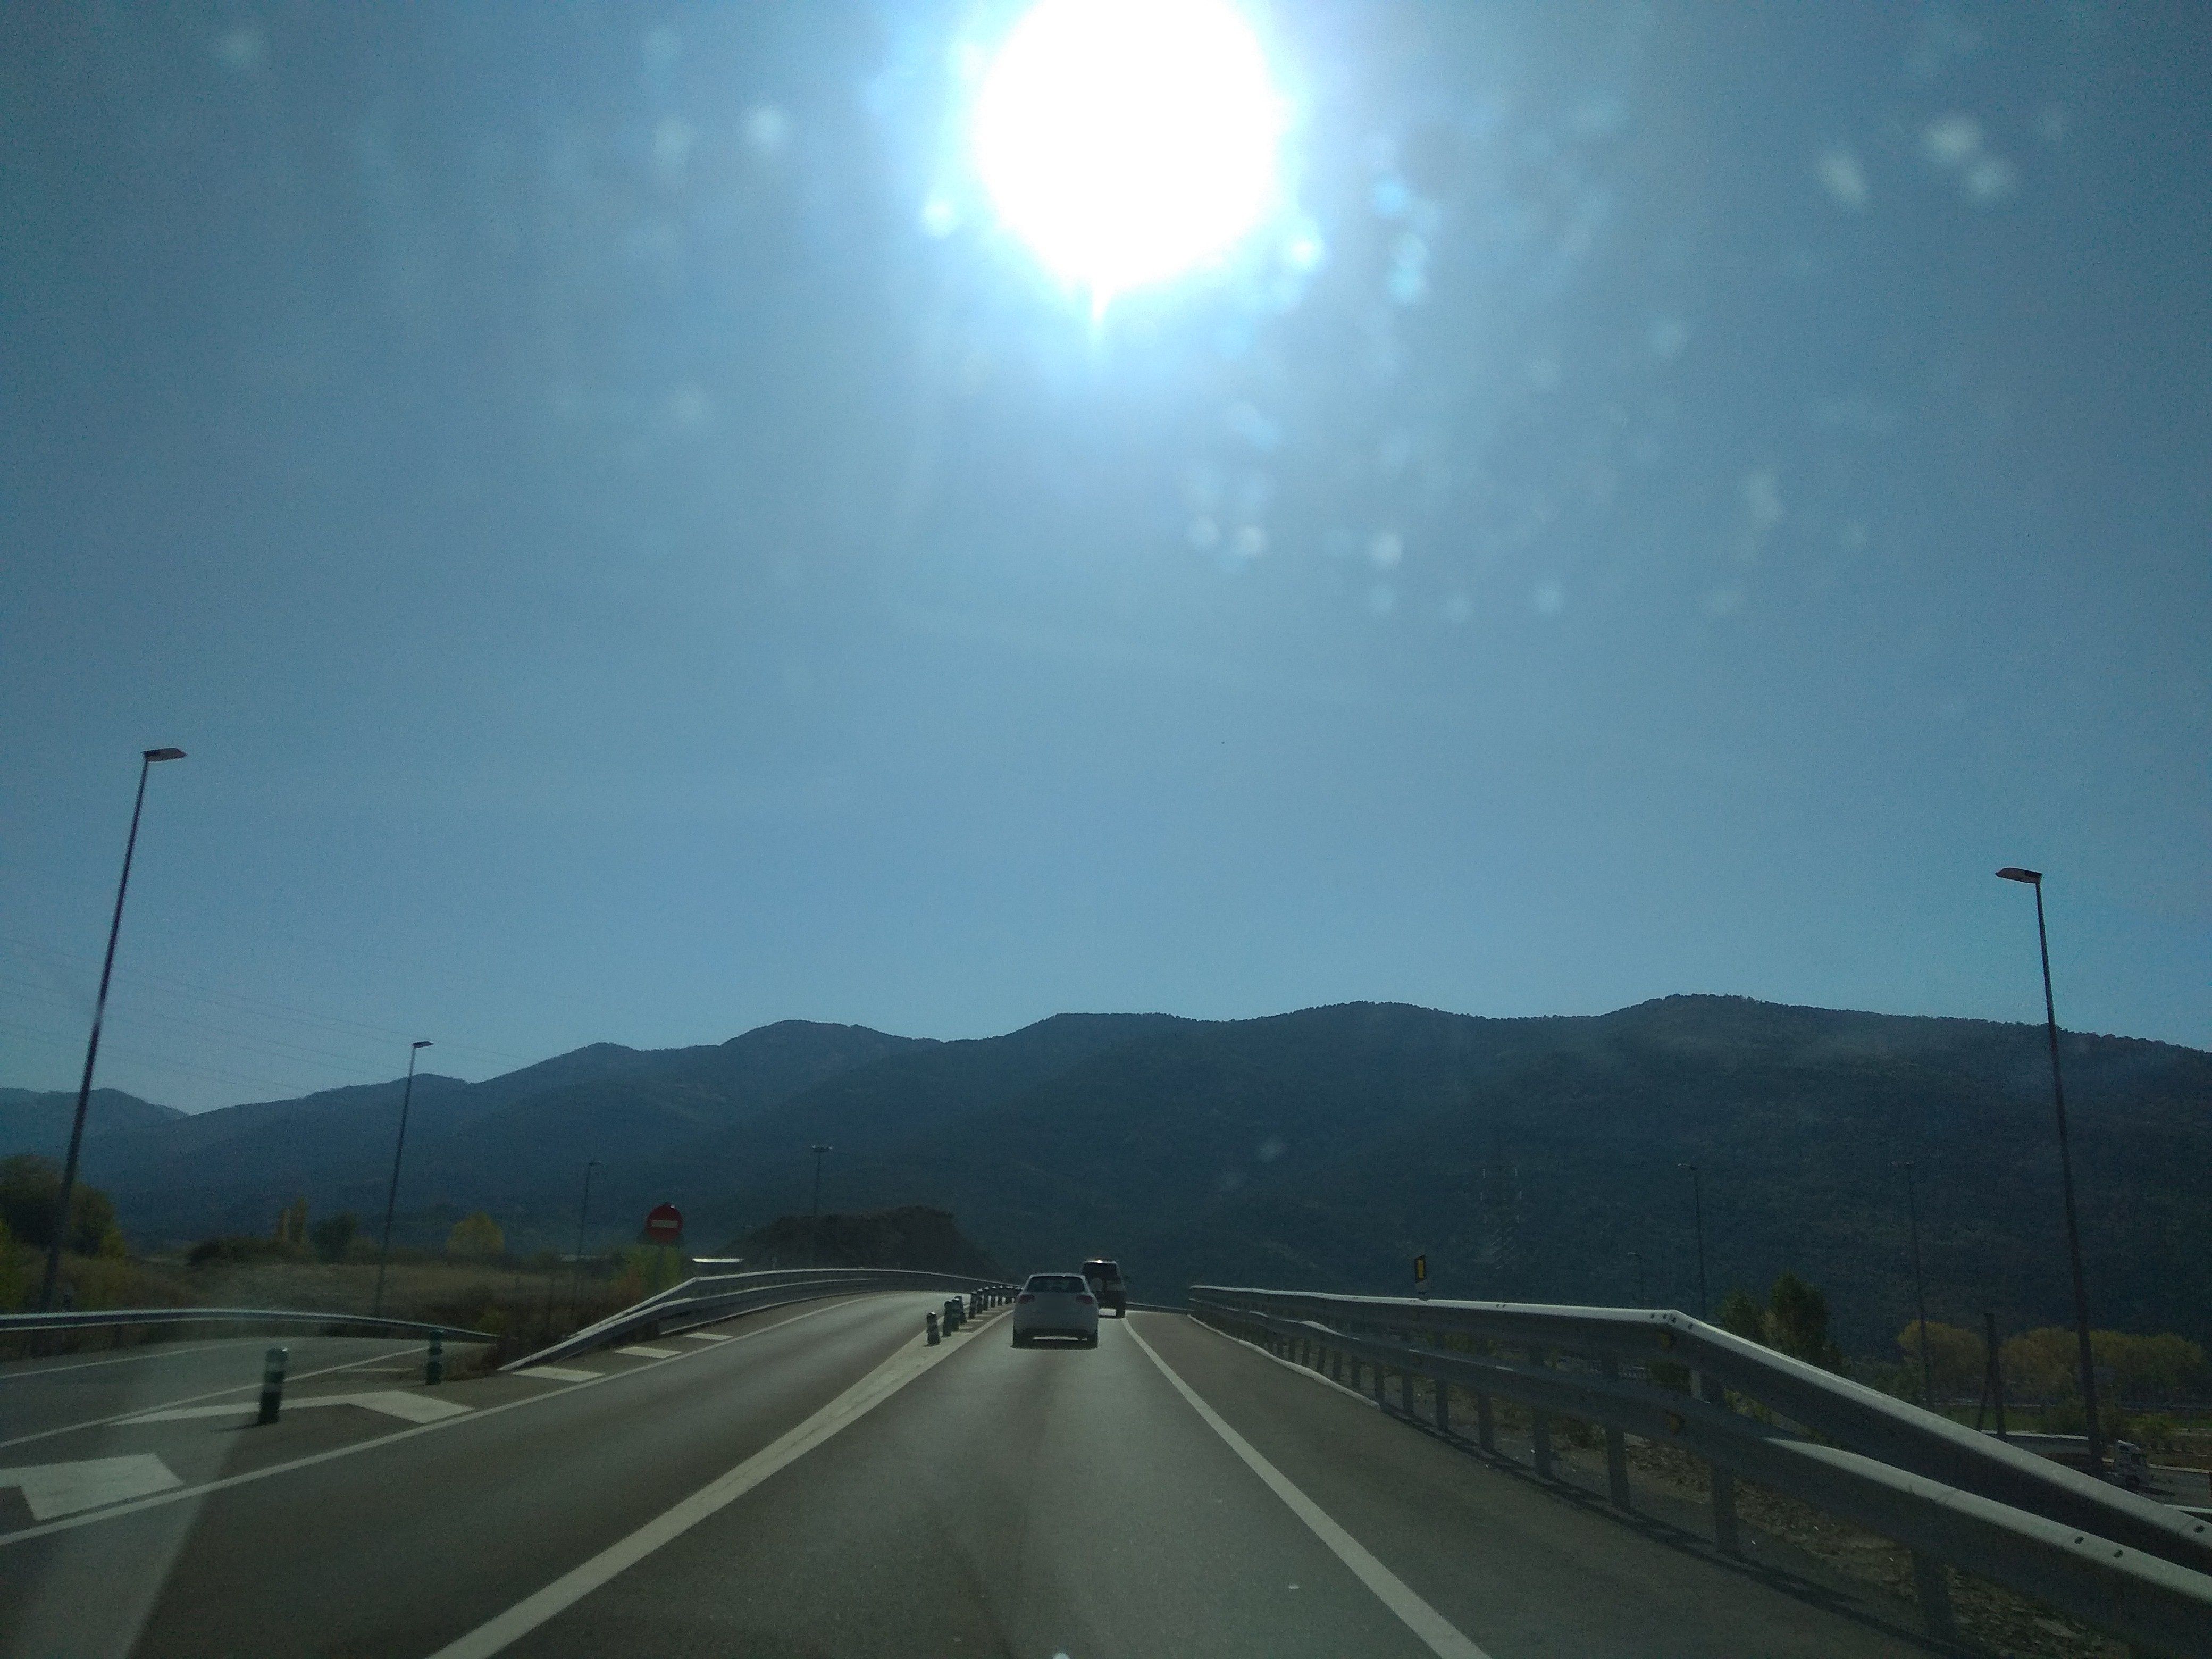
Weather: clear
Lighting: day
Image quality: good
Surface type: driving surface
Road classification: motorway_link, motorway
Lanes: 2, 1
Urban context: rural cluster
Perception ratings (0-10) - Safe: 0.95, Lively: 1.81, Beautiful: 0.5, Boring: 6.32, Depressing: 7.68, Wealthy: 4.26